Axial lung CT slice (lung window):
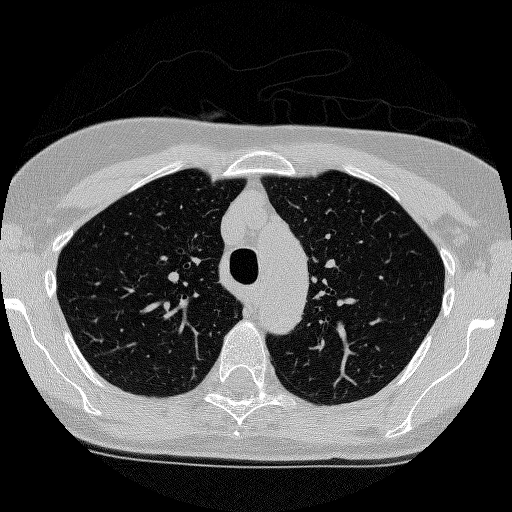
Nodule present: no